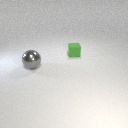
large gray metal sphere to the left of small green rubber cube